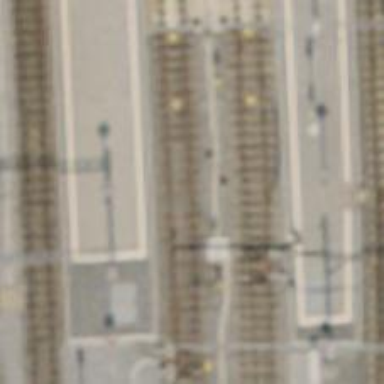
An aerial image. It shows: Railway switch.